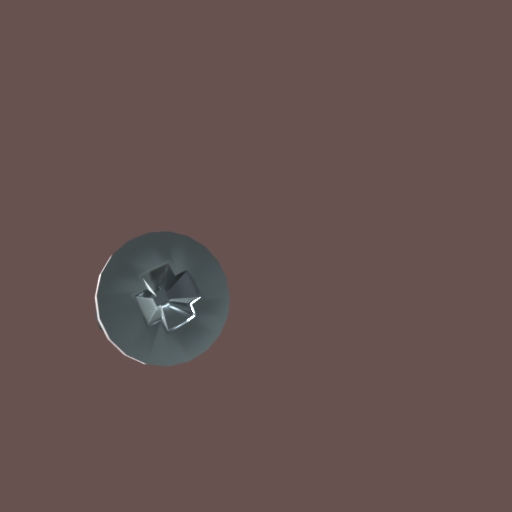
Label: screw